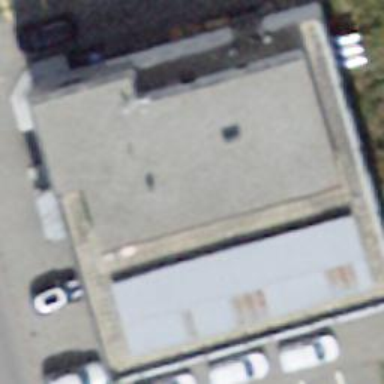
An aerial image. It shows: Flat roof building with grey roof.